Field crop: maize
Growth stage: 2
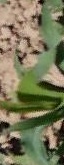
Species: maize